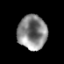
Tissue: prostate
Cell type: T cells
Senescence score: 0.2689
Nuclear area (px): 986
Mean DAPI intensity: 134.08